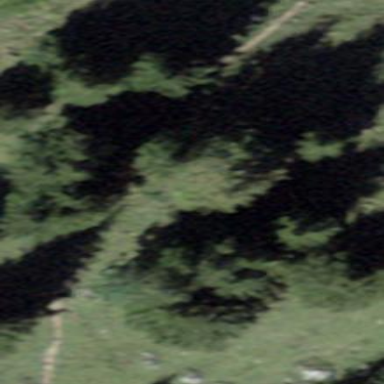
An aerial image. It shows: Forest area.